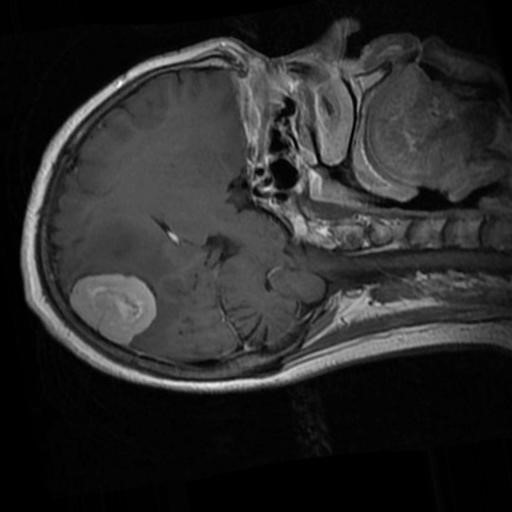
Label: brain_menin